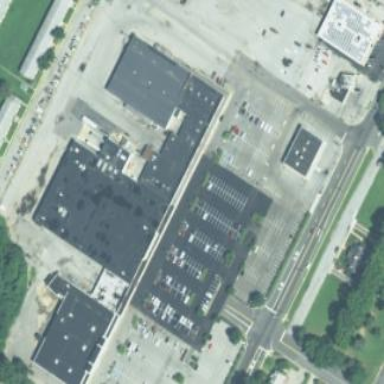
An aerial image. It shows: Commercial building.